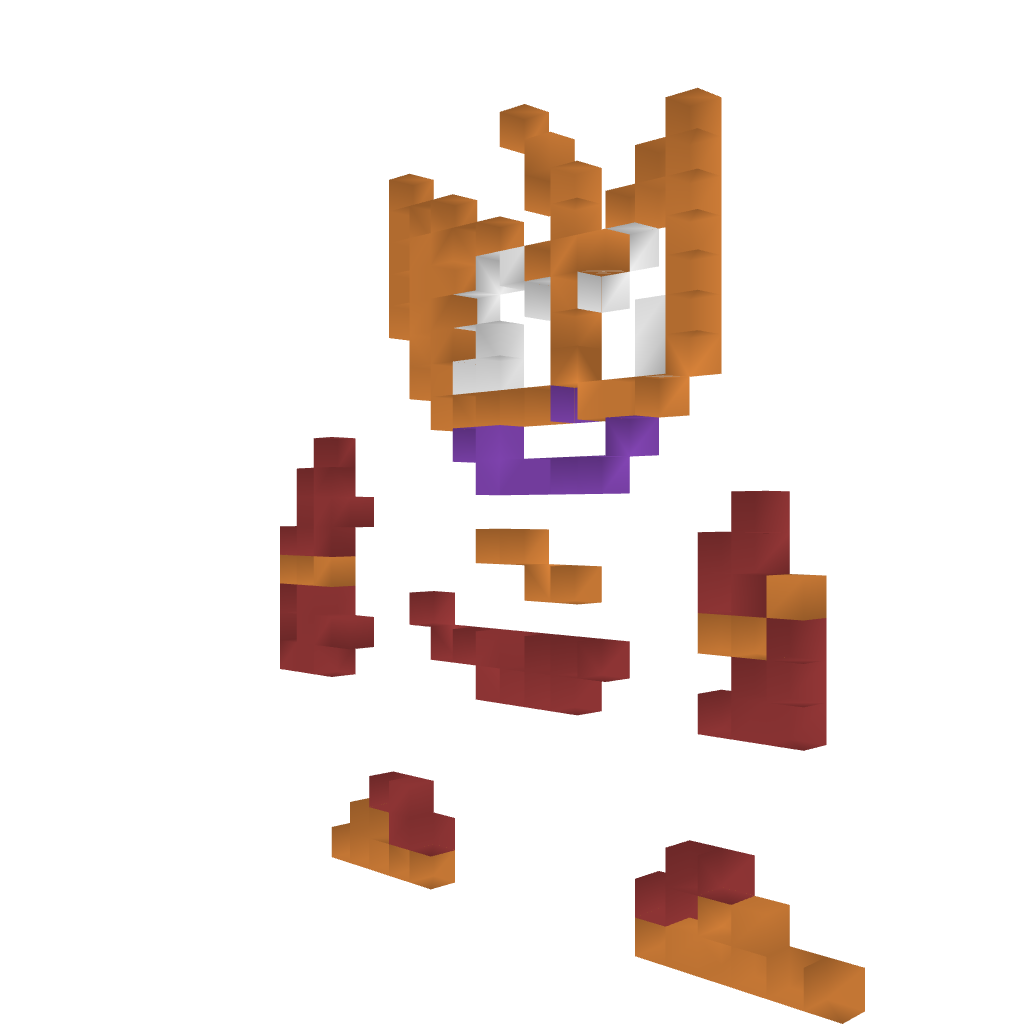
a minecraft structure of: Elecman (ErnieCIII) bad low quality